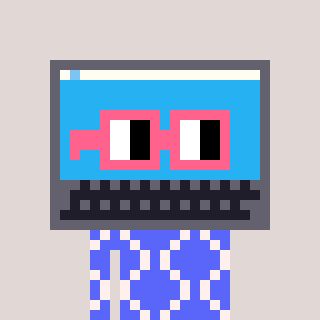
a pixel art character with square pink glasses, a laptop-shaped head and a purple-colored body on a warm background